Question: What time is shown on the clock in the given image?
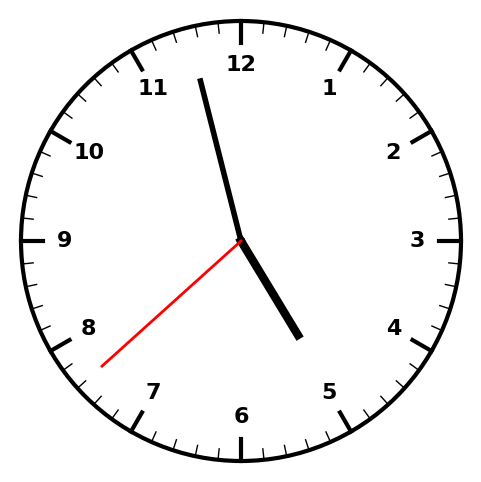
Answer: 04:57:38